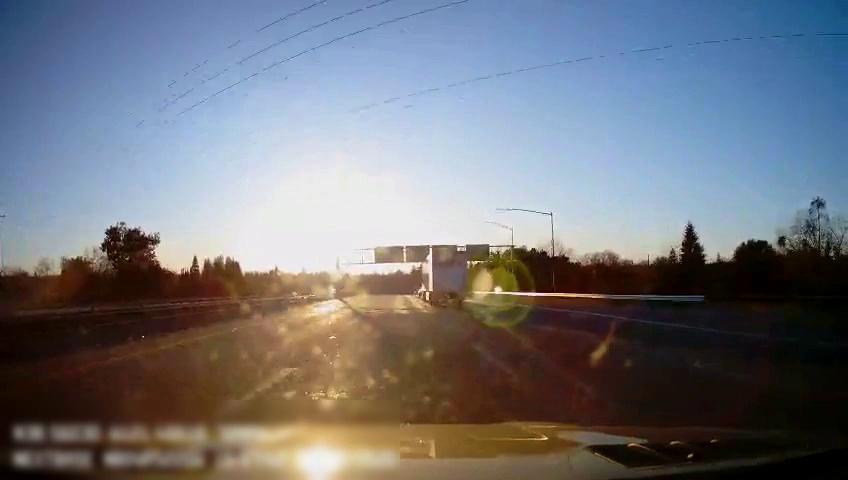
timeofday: Day
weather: Sunny
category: Drivable Space
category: Vehicles | Truck
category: Lanes | Alternate Lane
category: Lanes | Current Lane
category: Lanes | Current Lane
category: Lanes | Alternate Lane
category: Lanes | Alternate Lane
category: Traffic | Signs
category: Traffic | Signs
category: Traffic | Signs
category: Traffic | Signs